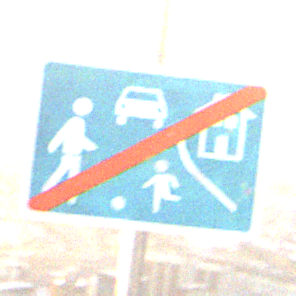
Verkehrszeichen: EndeVerkehrsberuhigterBereich
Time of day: SunriseSunset
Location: Outdoor (RoadRail)
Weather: PartlyCloudy
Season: NotSpecified
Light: Natural